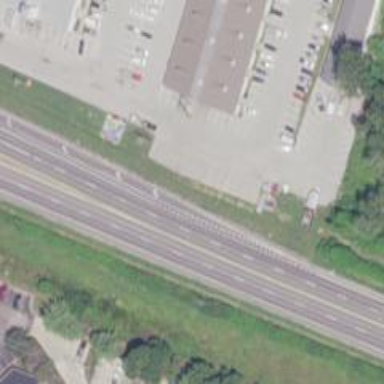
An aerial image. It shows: Primary highway.